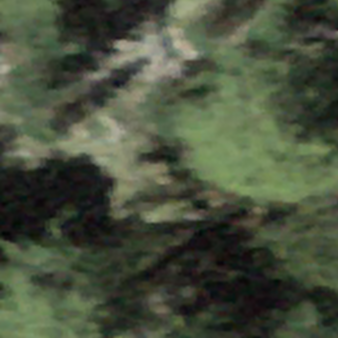
Label: other